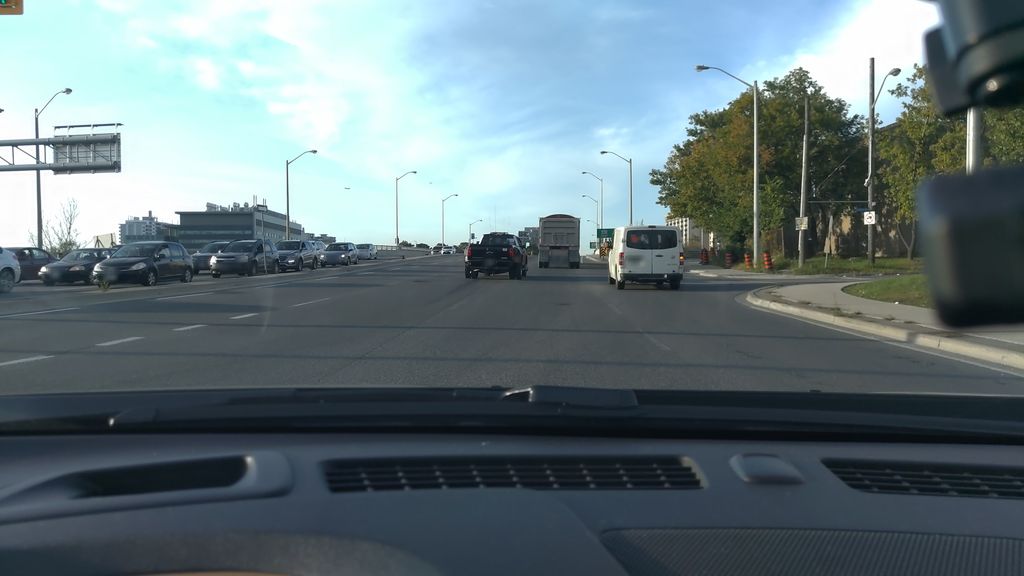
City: toronto